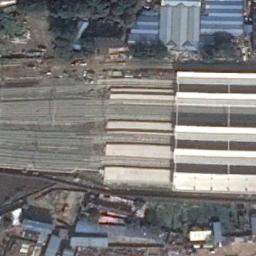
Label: railway_station